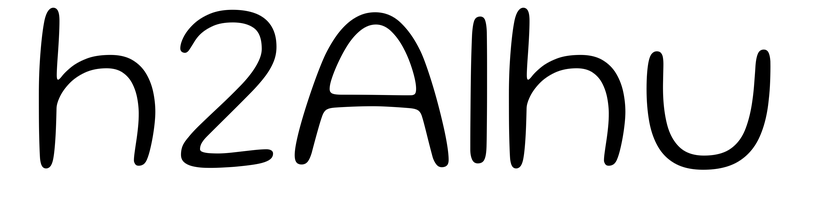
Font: Gluten_ExtraLight